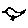
Label: bird